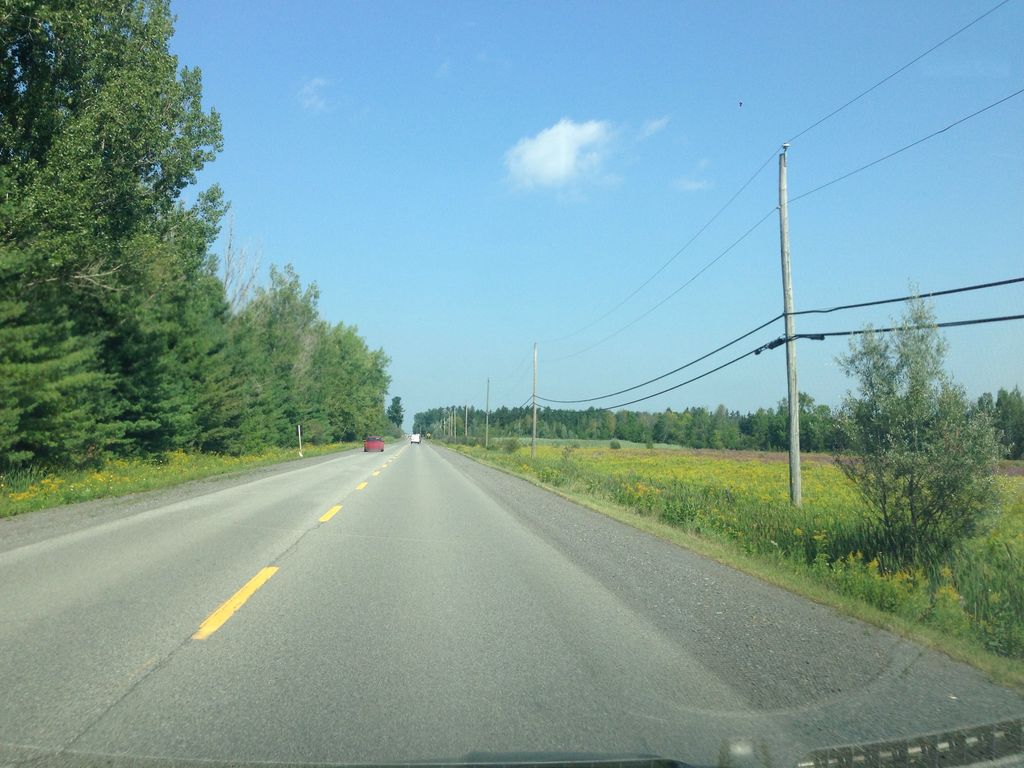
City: ottawa-gatineau